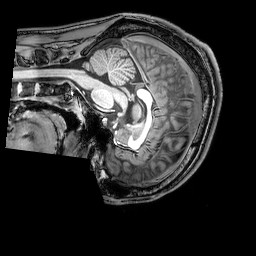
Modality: T1w
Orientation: sagittal
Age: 22
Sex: male
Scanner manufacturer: philips
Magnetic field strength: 3 T
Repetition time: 0.008113 s
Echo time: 0.003709 s